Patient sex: F
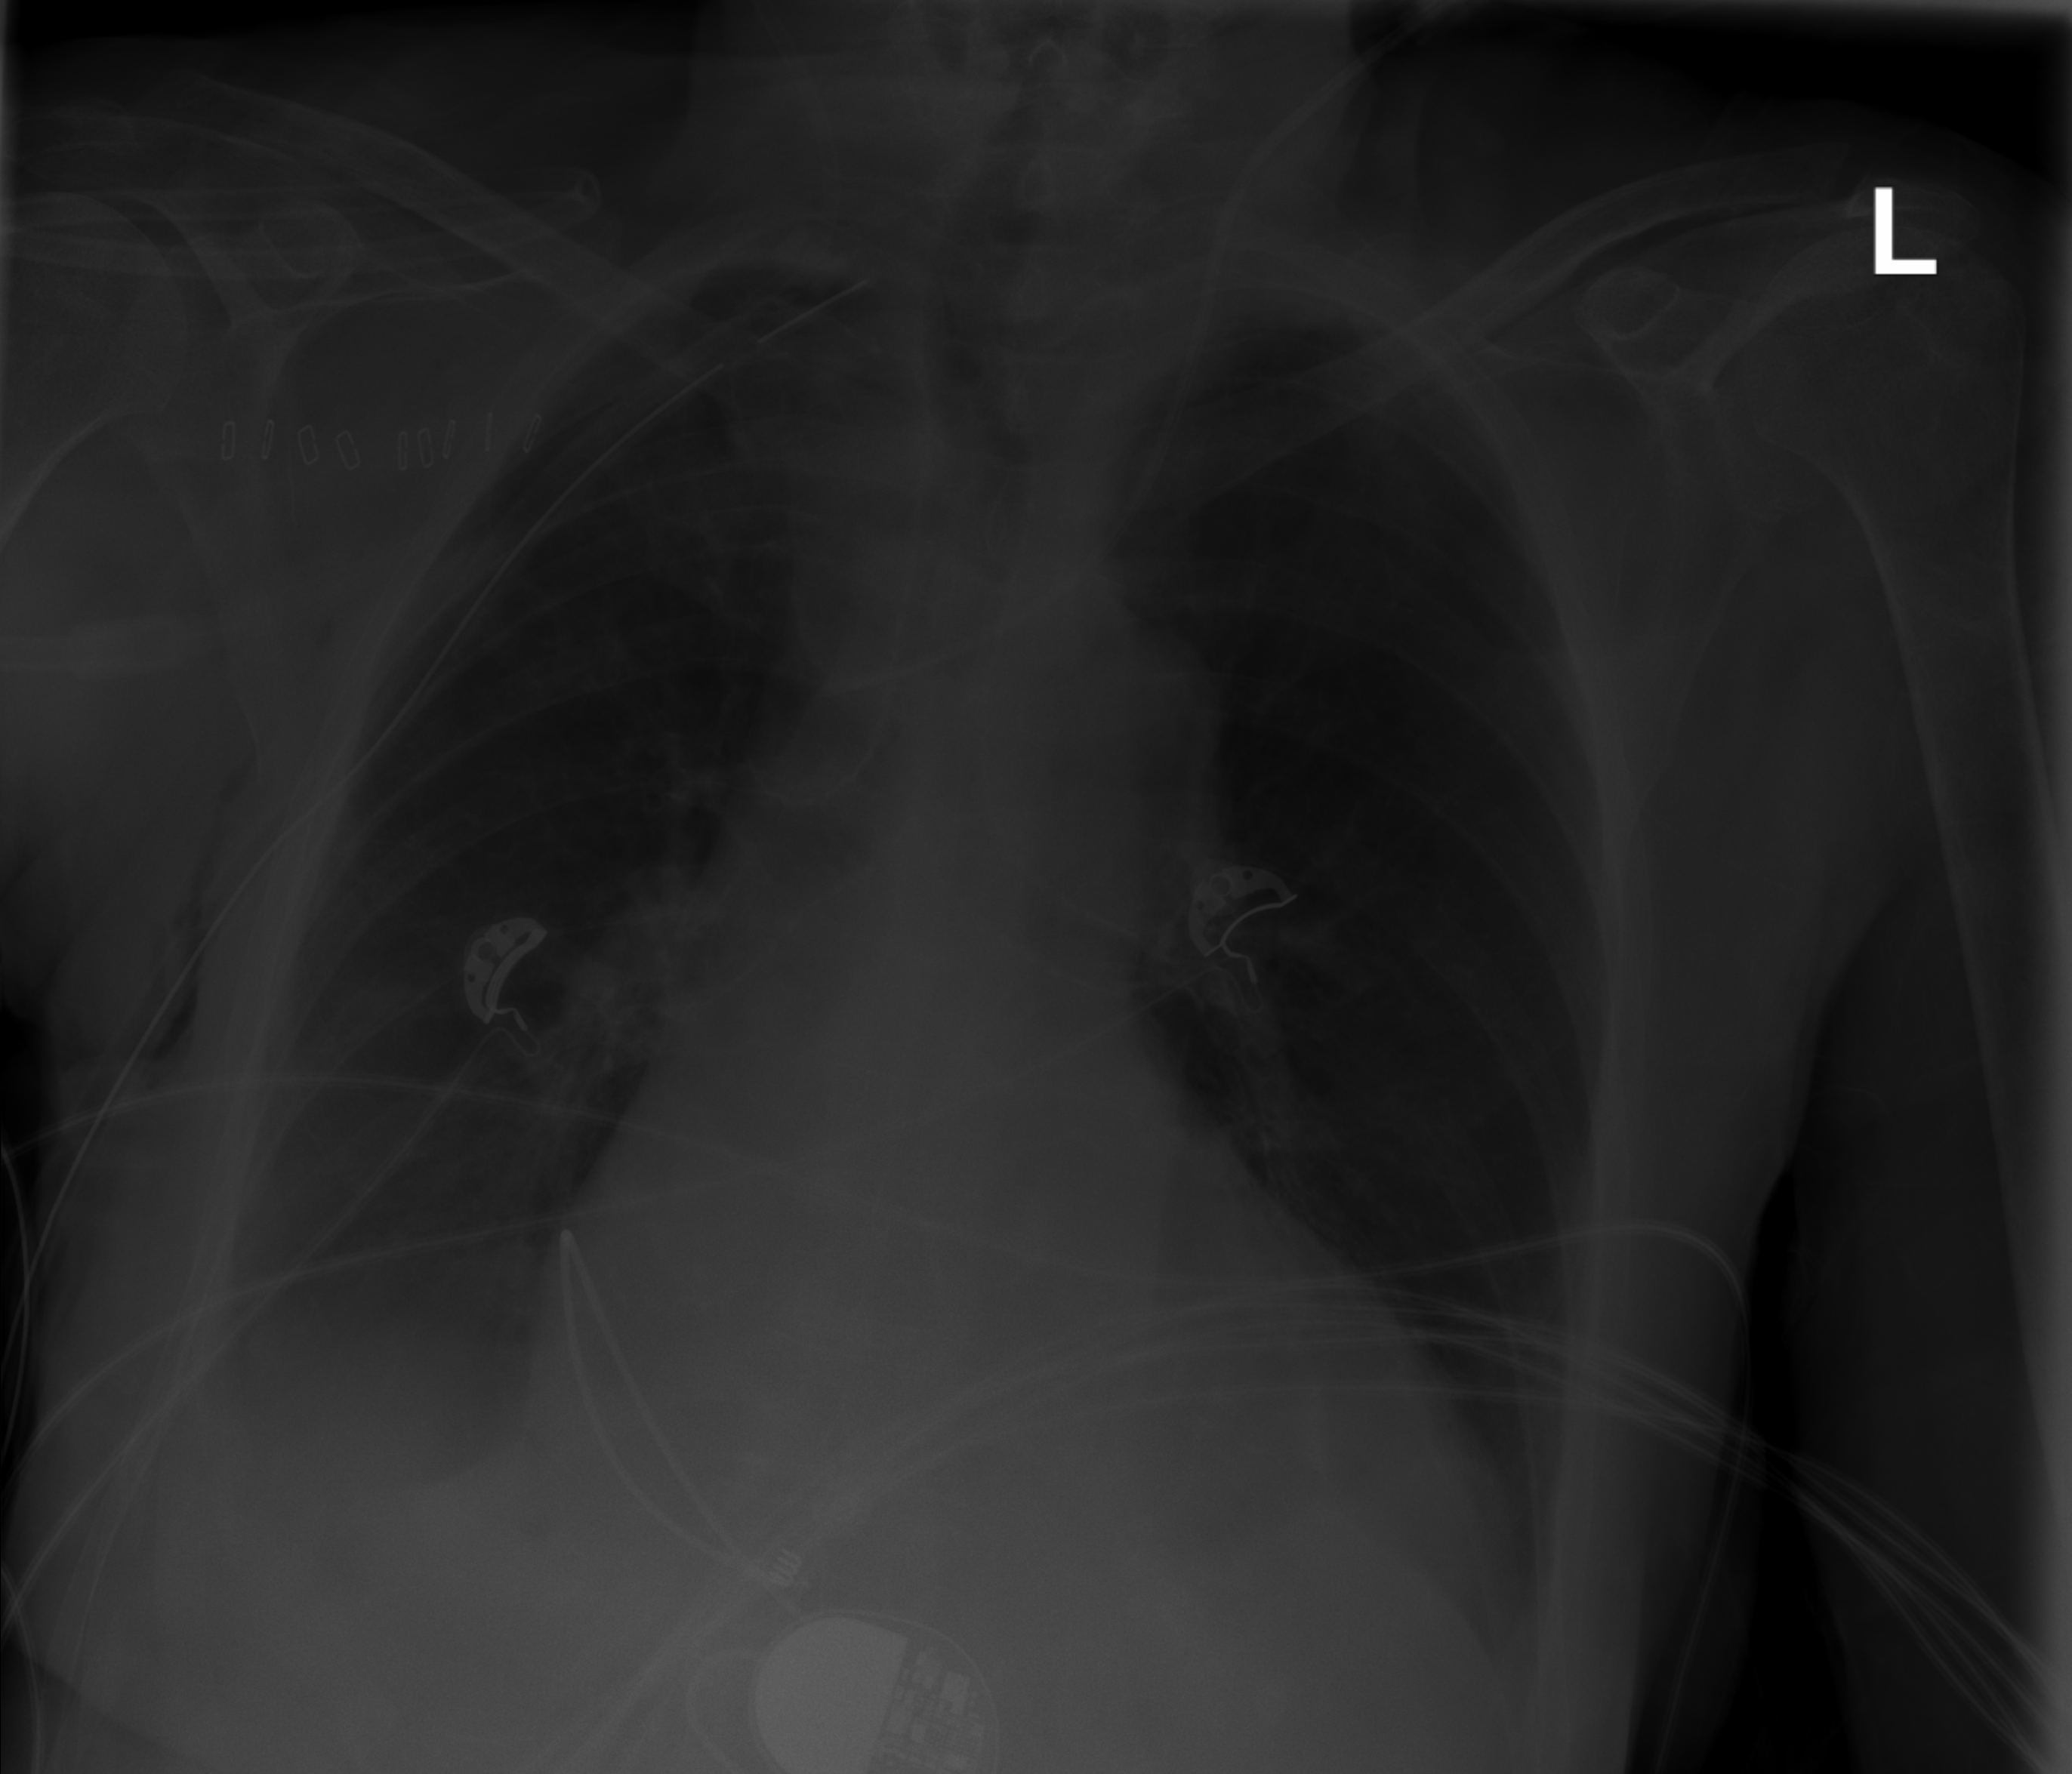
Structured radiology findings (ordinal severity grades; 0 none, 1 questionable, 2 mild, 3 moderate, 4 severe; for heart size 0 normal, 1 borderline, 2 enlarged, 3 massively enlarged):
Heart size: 2
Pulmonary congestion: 0
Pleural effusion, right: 2
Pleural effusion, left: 0
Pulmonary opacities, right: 0
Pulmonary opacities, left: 0
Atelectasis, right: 2
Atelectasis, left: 0